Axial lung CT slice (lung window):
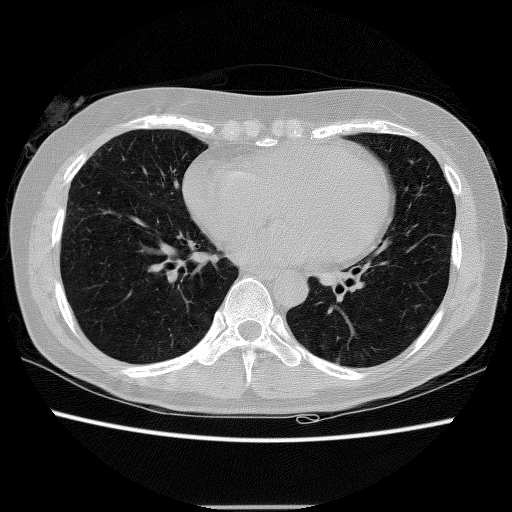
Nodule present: no